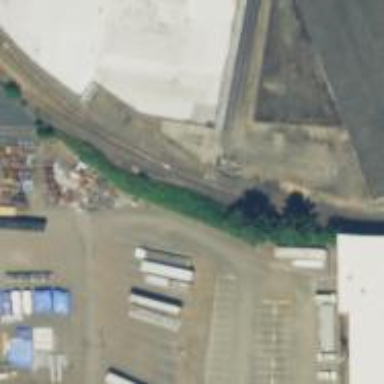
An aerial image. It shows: Railway siding with rails.